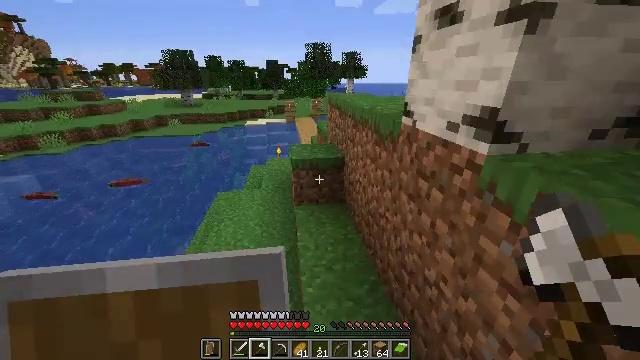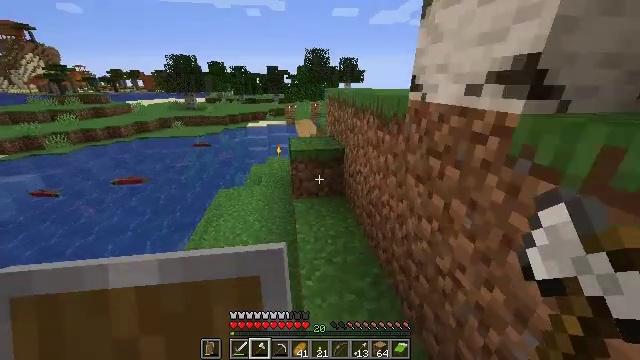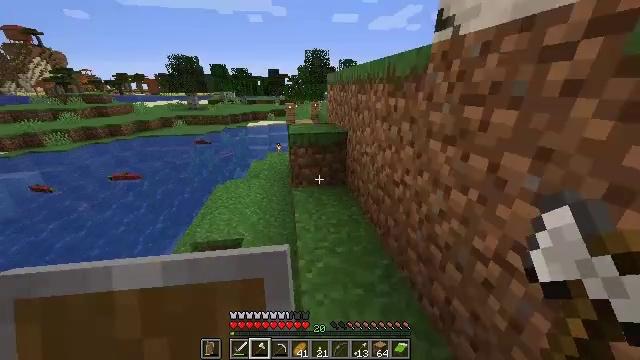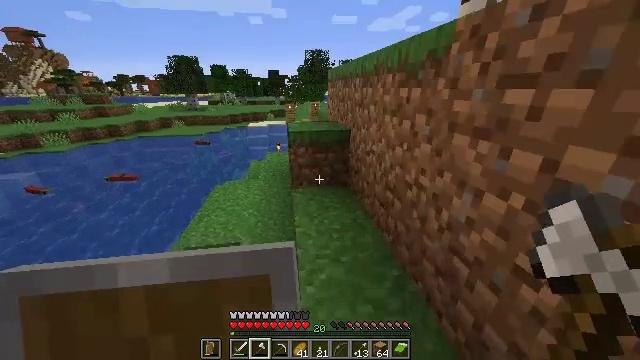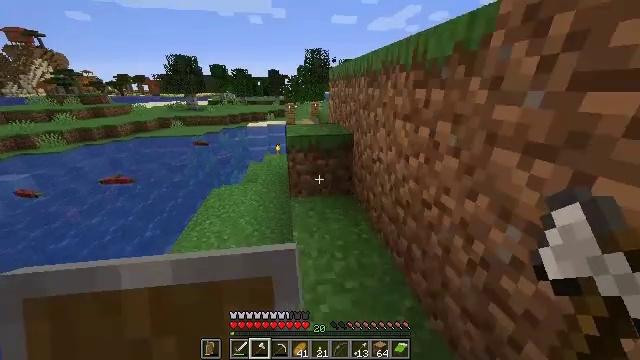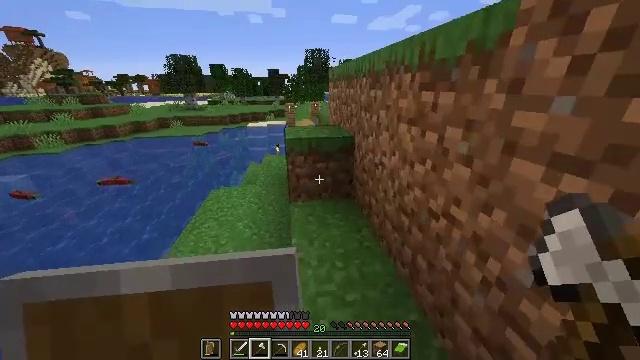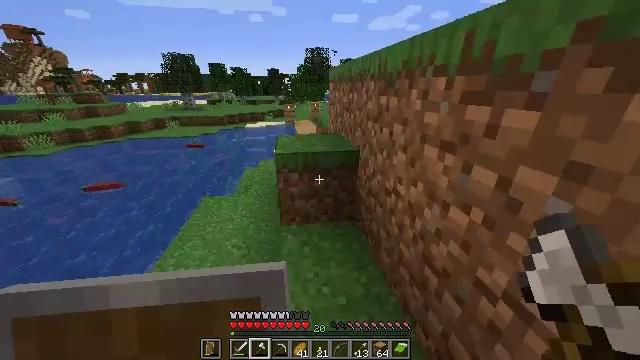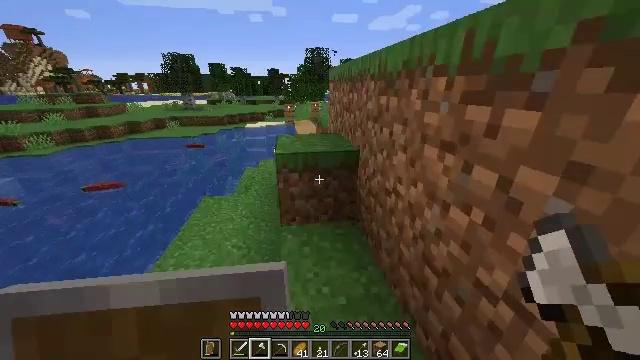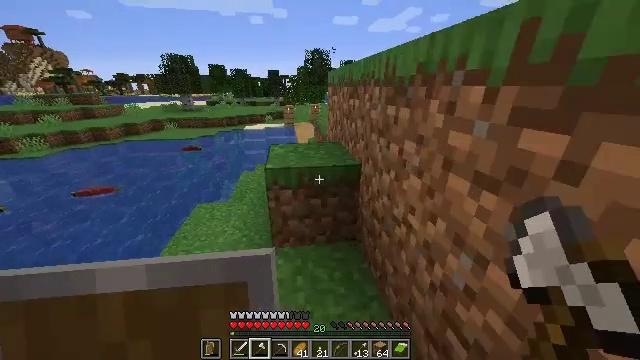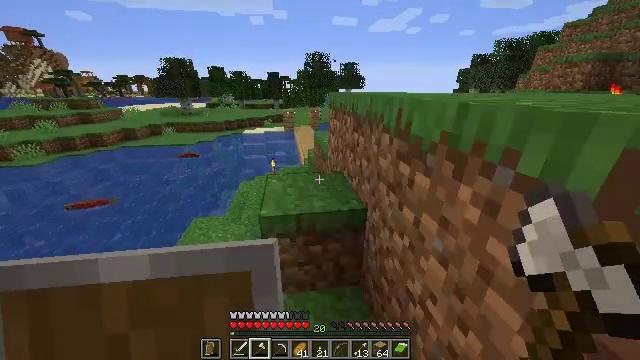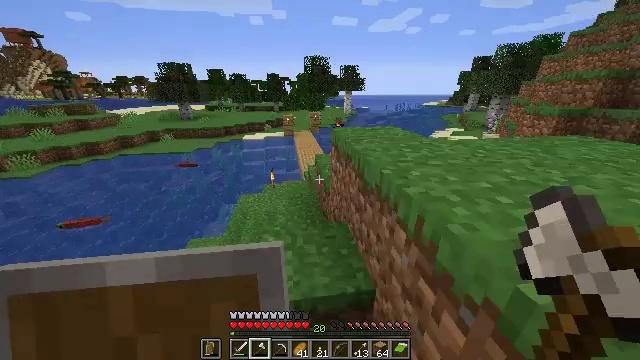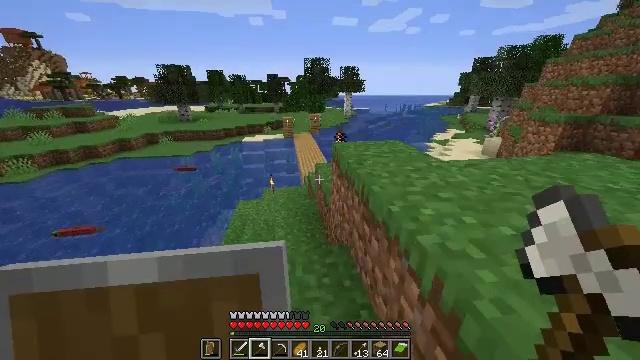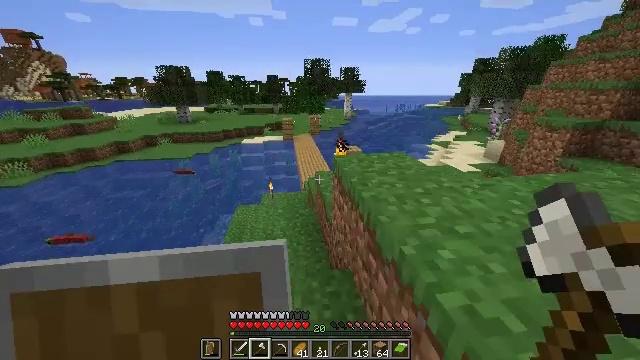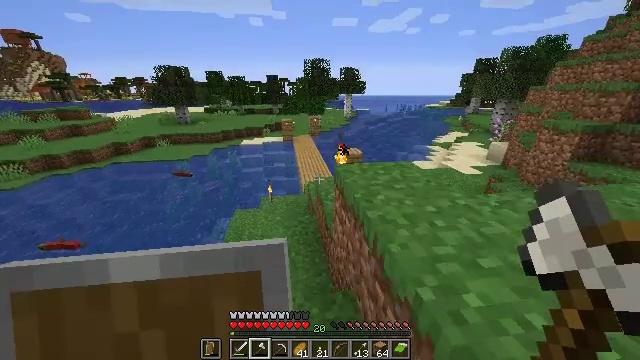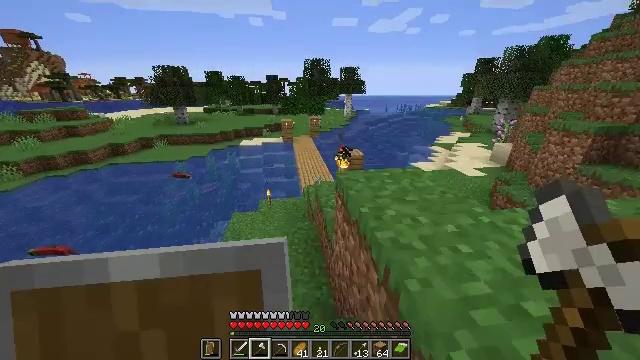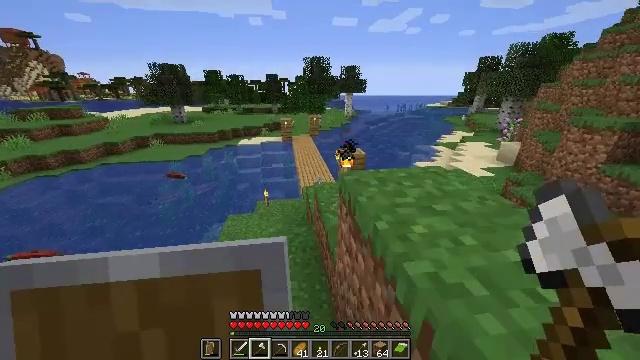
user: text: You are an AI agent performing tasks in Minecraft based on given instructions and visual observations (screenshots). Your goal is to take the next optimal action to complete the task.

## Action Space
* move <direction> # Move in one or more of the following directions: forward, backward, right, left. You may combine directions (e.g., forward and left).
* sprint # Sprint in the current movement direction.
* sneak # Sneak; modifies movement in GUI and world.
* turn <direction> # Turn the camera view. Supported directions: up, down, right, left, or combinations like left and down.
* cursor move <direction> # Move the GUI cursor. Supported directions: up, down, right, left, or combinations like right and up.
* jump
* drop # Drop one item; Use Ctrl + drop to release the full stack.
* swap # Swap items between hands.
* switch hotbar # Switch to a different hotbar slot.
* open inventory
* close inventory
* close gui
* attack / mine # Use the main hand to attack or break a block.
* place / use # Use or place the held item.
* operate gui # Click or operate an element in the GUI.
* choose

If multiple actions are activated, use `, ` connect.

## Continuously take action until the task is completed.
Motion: motion action
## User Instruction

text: Mine the grass in the plains.
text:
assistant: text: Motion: move forward, sprint
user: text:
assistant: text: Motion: move forward
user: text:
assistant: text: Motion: move forward
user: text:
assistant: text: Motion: move forward
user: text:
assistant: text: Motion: move forward
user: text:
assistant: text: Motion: move forward
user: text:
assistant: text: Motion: move forward
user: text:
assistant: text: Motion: move forward, jump
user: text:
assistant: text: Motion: move forward, jump
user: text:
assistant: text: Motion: move forward, jump
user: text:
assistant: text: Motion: move forward, jump
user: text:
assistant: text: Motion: move forward, jump
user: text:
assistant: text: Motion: move forward, jump
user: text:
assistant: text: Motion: move forward
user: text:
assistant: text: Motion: move forward
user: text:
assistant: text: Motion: move forward
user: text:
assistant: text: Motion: move forward
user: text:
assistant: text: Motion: move forward
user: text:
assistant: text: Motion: move forward, jump
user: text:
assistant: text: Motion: move forward, jump
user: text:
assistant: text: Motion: move forward, jump
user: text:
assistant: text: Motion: move forward, jump
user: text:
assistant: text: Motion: move forward, jump
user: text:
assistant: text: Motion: move forward, jump
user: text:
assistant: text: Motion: move forward, jump
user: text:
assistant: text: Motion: move forward, jump
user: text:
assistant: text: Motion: move forward, jump
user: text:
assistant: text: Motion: move forward, jump
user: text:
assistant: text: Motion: move forward, jump
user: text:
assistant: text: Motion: move forward, jump